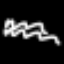
Label: squiggle